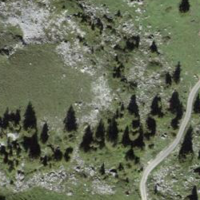
EUNIS habitat code: 23
Species observed at this site:
Cyaniris semiargus